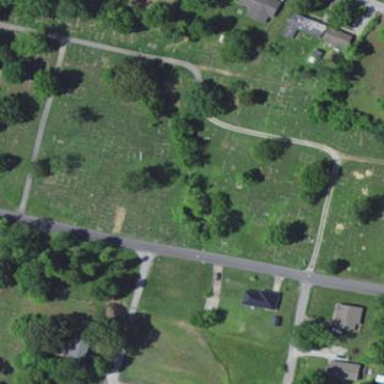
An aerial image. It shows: Cemetery.